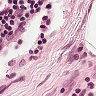
Metastatic tissue present: no